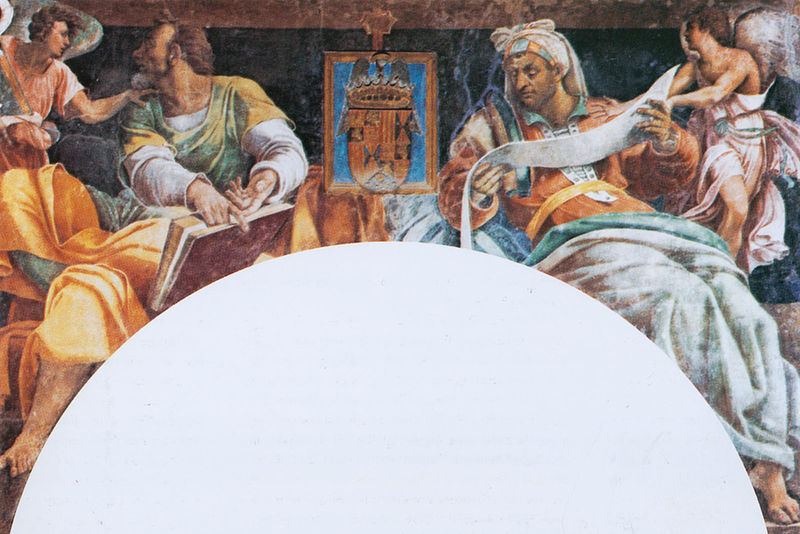
Titel: Matthäus und Jesaja
Künstler: Sebastiano del Piombo
Institution: Rom, Cappella Borgherini in der Kirche San Pietro in Montorio
Schlagwörter: grün, männer, orange, wand, bibel, decke, engel, bücher, rundbogen, wandmalerei, buch, orient, text, halbkreis, pergament, wappen, manierismus, fresko, turban, prophet, fresco, schriftrollen, schriftband, jude, schriftbänder, stadthalter, sibylle, sybille